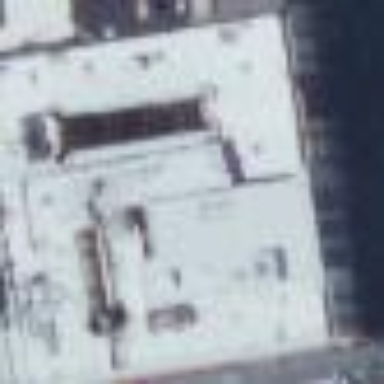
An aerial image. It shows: Hotel building.